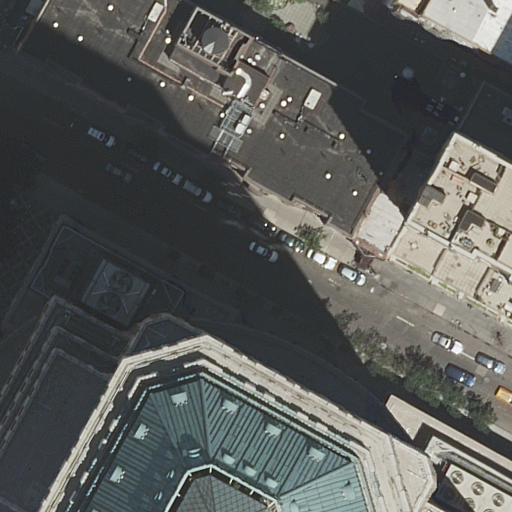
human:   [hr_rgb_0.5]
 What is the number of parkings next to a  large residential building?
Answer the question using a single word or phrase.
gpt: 1

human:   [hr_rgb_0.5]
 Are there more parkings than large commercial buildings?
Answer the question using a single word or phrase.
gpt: yes

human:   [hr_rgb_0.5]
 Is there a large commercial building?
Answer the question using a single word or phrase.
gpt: no

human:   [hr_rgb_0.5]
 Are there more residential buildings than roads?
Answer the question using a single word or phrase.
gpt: yes

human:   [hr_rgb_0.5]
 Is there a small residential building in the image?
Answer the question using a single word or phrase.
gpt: yes

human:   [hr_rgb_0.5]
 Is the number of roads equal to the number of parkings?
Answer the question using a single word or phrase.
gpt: no

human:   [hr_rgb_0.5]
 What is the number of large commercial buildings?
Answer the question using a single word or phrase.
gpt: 0

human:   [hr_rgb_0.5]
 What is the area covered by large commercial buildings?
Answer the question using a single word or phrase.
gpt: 0m2

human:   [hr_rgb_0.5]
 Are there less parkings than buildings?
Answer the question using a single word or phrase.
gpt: yes

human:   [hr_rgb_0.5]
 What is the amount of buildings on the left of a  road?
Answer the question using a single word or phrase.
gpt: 1

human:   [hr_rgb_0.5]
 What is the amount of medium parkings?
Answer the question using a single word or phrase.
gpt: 0

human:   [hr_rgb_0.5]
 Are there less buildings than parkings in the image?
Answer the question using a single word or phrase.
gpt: no

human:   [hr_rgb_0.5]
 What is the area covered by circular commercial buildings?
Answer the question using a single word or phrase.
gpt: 0m2

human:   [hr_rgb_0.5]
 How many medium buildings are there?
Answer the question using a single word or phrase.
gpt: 3

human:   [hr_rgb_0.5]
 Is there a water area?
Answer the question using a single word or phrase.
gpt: no

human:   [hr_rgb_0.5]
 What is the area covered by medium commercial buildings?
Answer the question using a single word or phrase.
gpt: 437m2

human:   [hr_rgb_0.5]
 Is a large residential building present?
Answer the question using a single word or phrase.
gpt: yes

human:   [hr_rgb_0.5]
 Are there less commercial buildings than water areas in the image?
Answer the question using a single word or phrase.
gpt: no

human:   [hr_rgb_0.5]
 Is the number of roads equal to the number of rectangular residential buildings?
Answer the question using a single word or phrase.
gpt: no

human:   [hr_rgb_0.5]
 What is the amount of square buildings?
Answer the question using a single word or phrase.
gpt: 0

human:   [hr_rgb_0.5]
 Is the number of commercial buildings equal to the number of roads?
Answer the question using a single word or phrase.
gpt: no

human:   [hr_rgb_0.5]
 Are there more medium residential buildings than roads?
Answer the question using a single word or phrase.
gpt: no

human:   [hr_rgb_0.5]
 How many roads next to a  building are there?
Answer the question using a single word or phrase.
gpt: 2

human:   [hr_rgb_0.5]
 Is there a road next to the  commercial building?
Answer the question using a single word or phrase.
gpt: yes

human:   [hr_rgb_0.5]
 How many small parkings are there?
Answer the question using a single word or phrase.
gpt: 1

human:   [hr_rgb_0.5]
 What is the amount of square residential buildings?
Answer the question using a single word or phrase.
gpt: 0

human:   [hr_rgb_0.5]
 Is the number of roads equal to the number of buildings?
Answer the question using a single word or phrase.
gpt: no

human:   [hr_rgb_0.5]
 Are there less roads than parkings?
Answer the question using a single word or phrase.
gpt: no

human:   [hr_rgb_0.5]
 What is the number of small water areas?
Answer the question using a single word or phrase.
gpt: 0

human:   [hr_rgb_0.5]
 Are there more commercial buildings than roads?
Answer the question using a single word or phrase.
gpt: no

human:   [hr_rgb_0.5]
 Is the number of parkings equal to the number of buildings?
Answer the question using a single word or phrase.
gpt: no

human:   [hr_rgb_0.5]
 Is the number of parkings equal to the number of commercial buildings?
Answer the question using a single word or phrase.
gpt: yes

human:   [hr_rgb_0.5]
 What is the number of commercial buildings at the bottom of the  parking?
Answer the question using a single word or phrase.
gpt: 1

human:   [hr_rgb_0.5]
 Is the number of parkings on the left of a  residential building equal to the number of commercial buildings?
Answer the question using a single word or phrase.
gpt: yes

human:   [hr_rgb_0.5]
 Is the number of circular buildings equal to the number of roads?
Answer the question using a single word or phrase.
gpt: no

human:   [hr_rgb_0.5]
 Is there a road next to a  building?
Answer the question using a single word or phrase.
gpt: yes